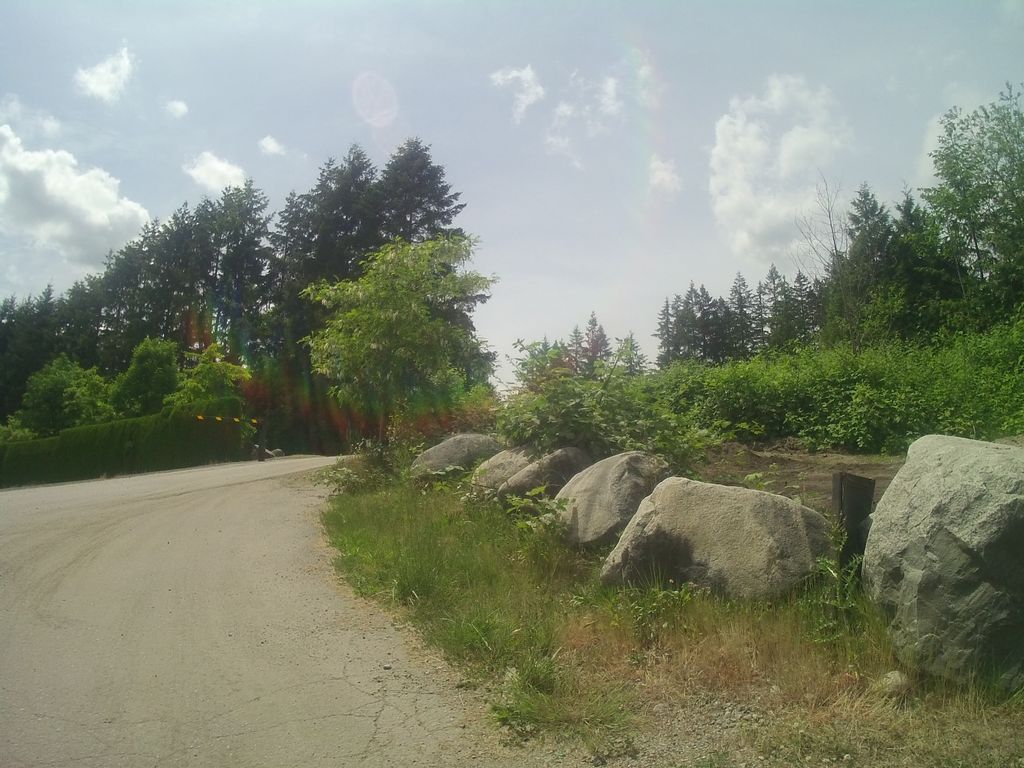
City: vancouver